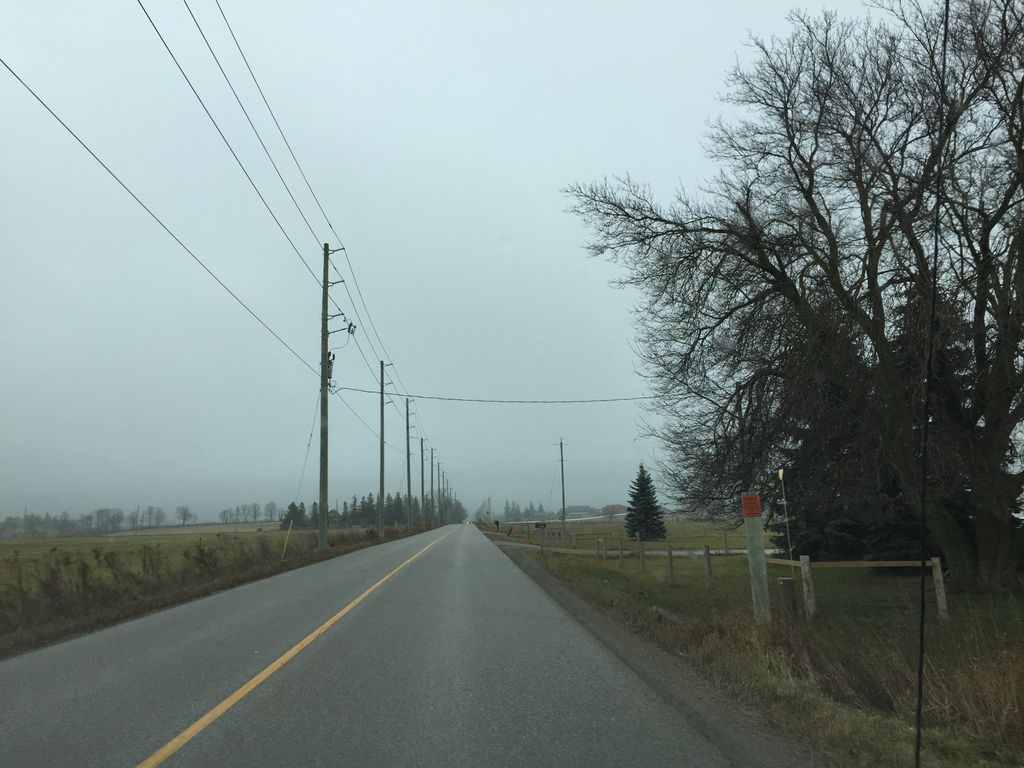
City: kitchener-waterloo